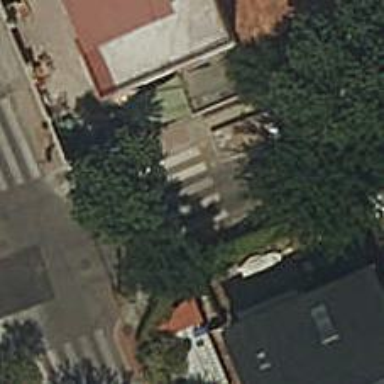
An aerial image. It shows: Asphalt footway with zebra crossing.